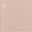
Piece: xx